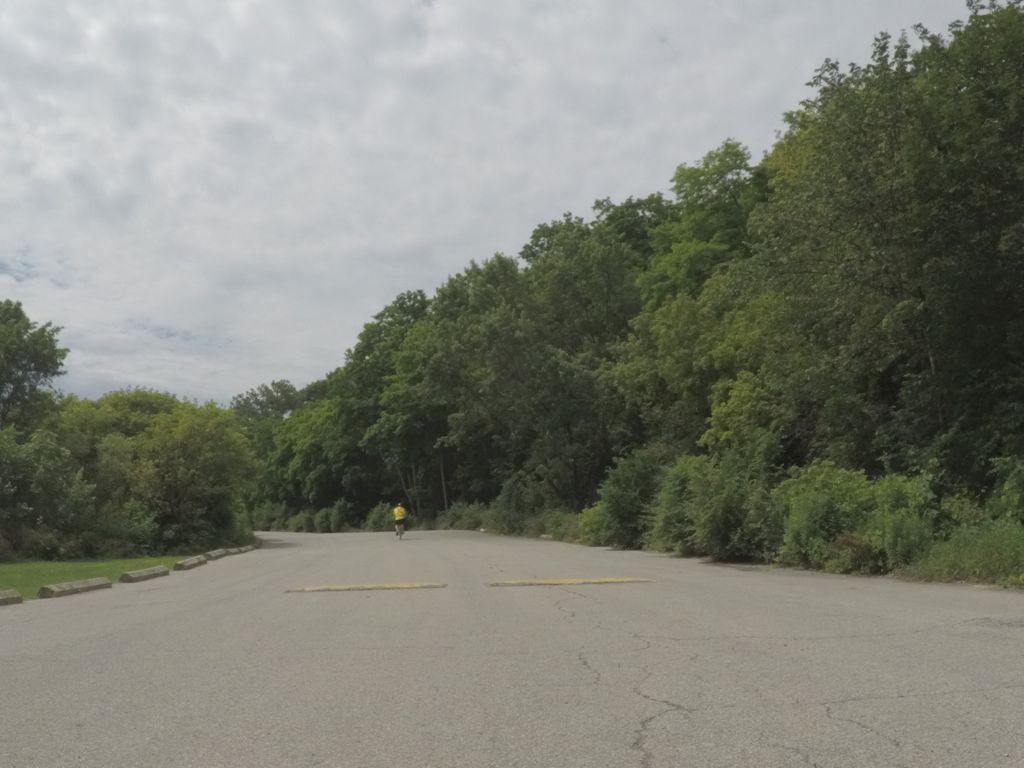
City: toronto